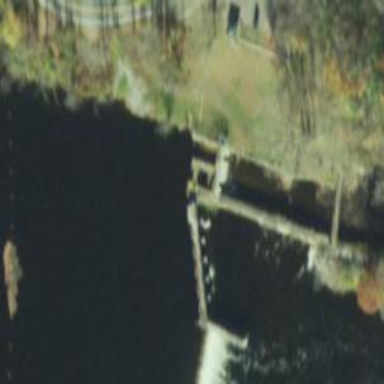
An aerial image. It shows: Dam along waterway.